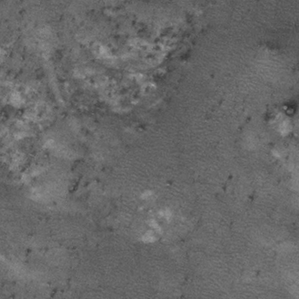
Label: frost